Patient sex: F
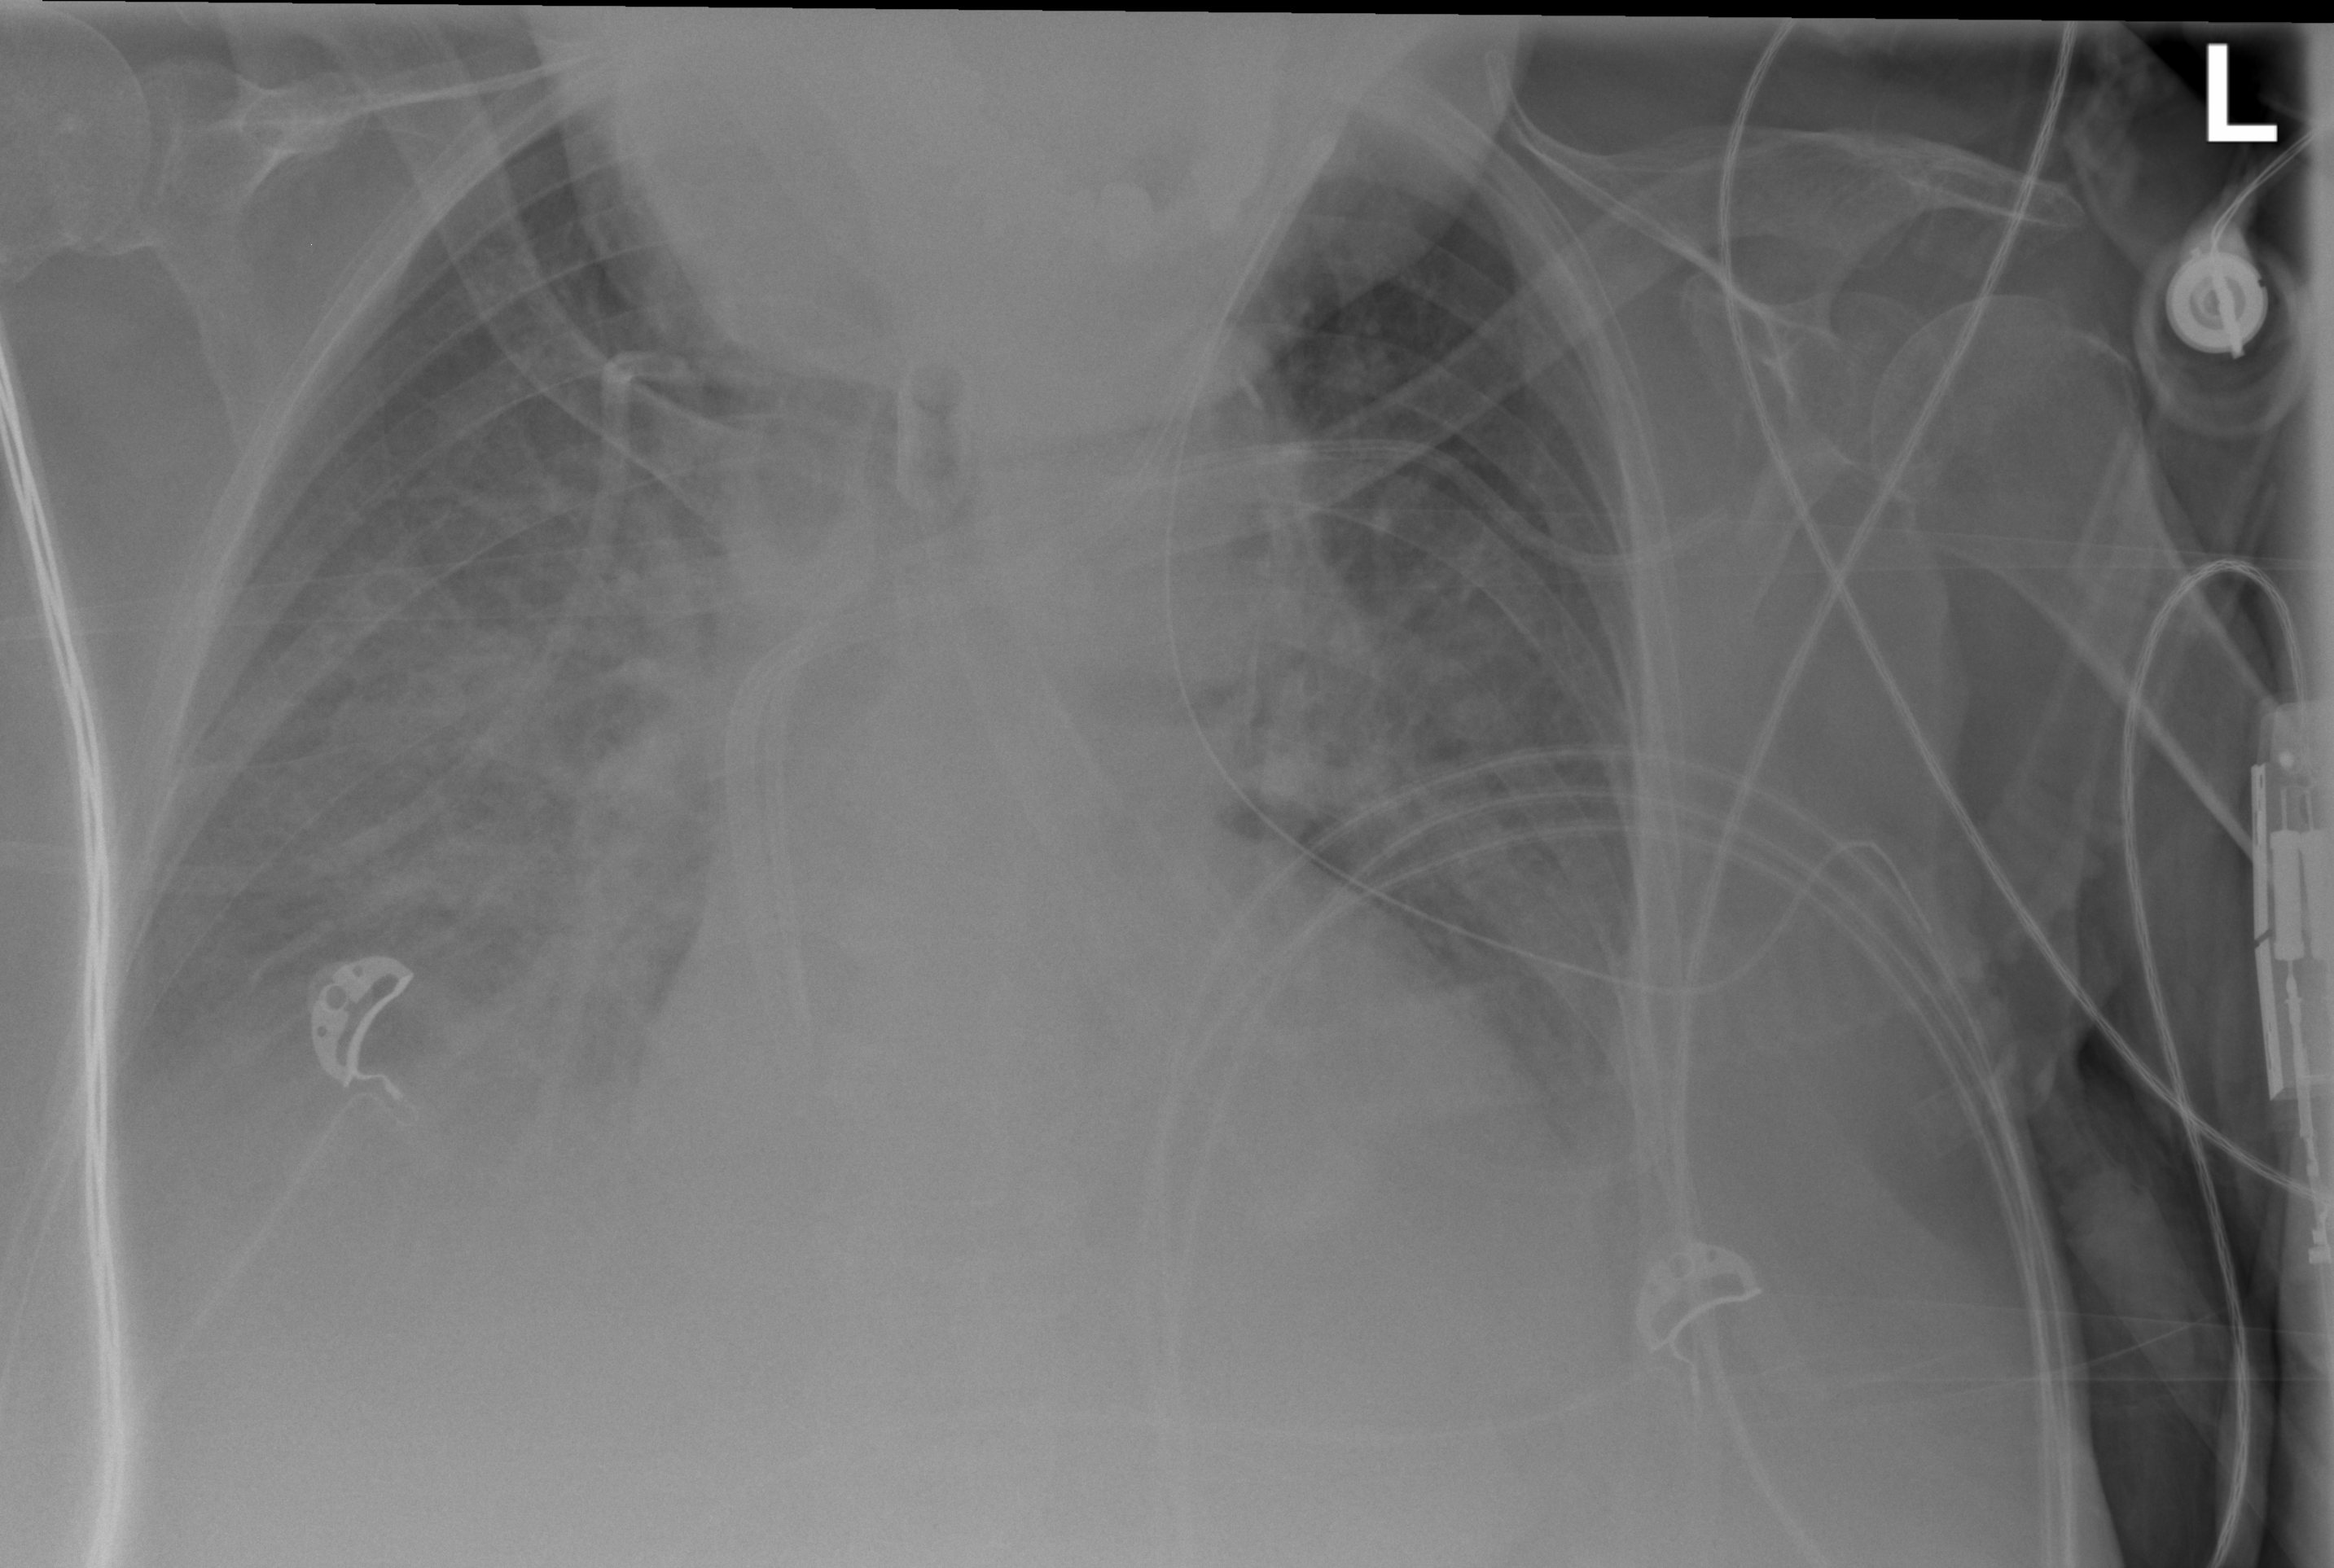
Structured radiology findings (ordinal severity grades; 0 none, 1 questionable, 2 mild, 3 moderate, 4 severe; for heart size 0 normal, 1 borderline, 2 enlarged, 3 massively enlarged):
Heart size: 2
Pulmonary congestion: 2
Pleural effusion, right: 2
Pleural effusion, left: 2
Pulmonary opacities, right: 2
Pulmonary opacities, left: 2
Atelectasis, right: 2
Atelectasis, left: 2